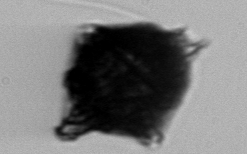
Label: Gonyaulax